Question: I'm building a basic survey creation system, and I want it to look more or less like this.  I'm tempted to use a table to align the questions and answer choices horizontally and vertically, but I know tables are for tabular data. Does this qualify as tabular data?
If CSS is preferable, can you give me a rough outline of how to achieve it (just on the alignment, not the alternate shading)? Would I need a series of classes, each with an increasingly wider left margin?
I snipped the image from SurveyMonkey, and I'd follow their example, except they use tables.
I searched for similar questions, but they all concerned alignment, not horizontal.
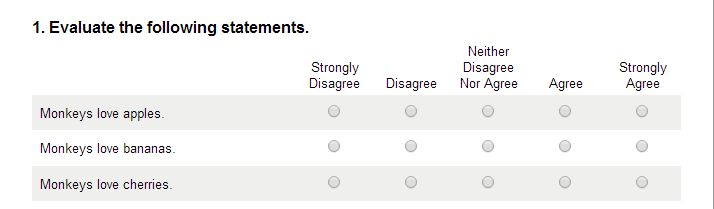
Answer: Yes, this qualifies as tabular data: All values in a row belong "together" as well all entries in a column have the same meaning.
In general tables should not be misued for layouts, but in this case you're really working with tabular data. Especially for disabled people, e.g. people using screen readers, misusing tables cause confusion, but in this case it's correct to use them.